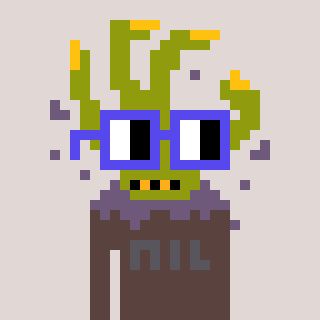
a pixel art character with square blue glasses, a zombie-hand-shaped head and a darkbrown-colored body on a warm background